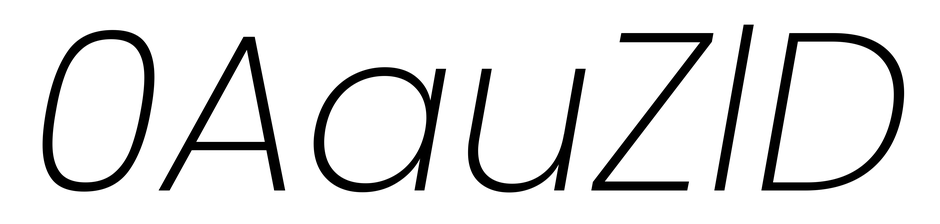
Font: Poppins-ExtraLightItalic